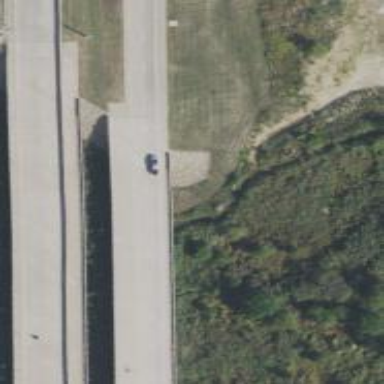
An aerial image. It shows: Bridge over motorway.